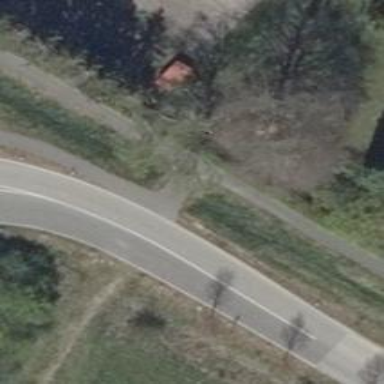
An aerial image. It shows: Asphalt cycleway.